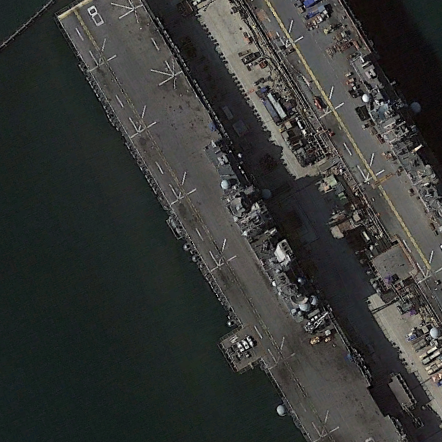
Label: assault